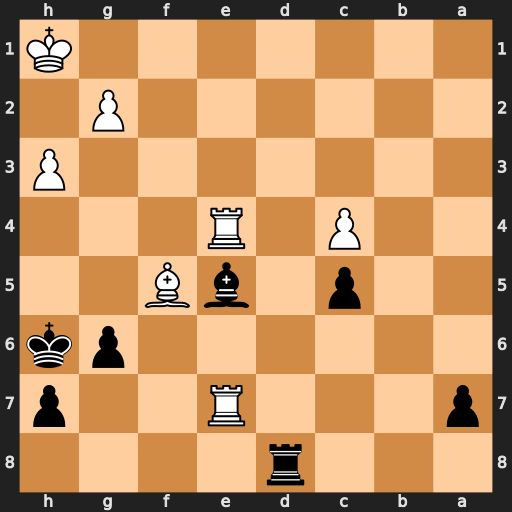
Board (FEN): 3r4/p3R2p/6pk/2p1bB2/2P1R3/7P/6P1/7K
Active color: b
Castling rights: -
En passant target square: -
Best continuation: Rd1+ Re1 Rxe1#